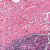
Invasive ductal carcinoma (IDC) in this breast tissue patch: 0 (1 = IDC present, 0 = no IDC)